Question: It works in selected state, hence when you select either one of the tabs, but when app launched the images are not visible. (I think there seems to be a problem with the unselected state and not the selected state, because that's the one not shown or called). Anyways' here is a screenshot for demonstration purposes.
Here's the code use
'''
header file. a simple IBOutlet uibarbutton item *Namedsomething;
[TabBarGroceryAdsIcon setFinishedSelectedImage:[UIImage imageNamed:@"Namedsomethingselected.png"] withFinishedUnselectedImage:[UIImage imageNamed:@"NamedsomethingUnselected.png"]];
'''
I'm developing for ios 6 and using storyboard.
Any help would be appreciated very much :)
CHeers,
Daniel Ran
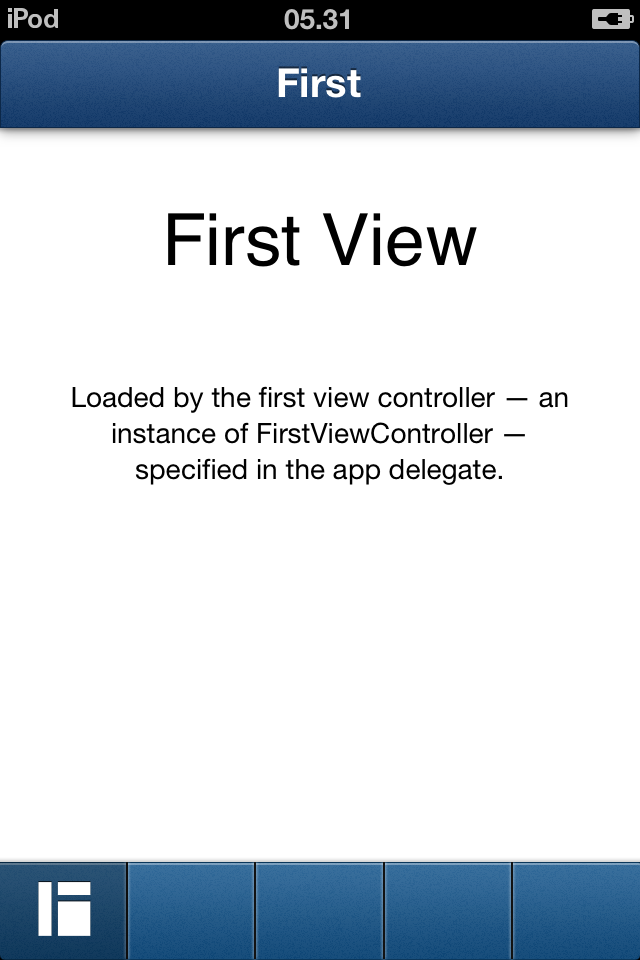
Answer: Programmaticaly, you can set our tabbarbuttons with an array.
First, set your buttons with :
'''
UITabBarItem *myButton1 = [[UITabBarItem alloc] initWithTitle:@"Title" image:[UIImage imageNamed:@"image.png"] tag:i]
'''
Then, init a NSArray with this buttons :
'''
NSArray *myArray = [[NSArray alloc] initWithObjects:myButton1,myButton2,..., nil]
'''
Finally, set your tabBar items :
'''
[myTabBar setItems:myArray];
'''